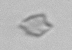
Label: detritus_transparent